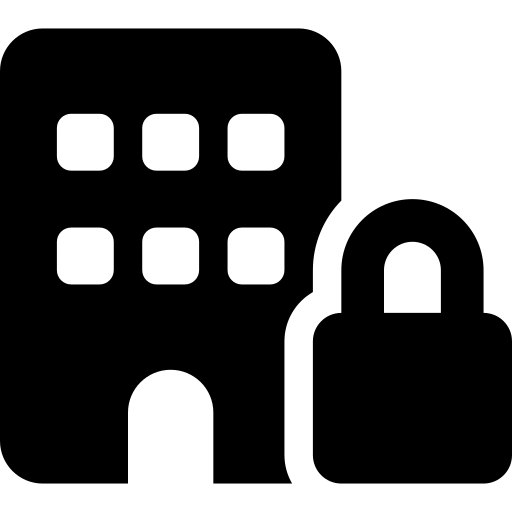
Tags: icon, FontAwesome, fa-icon, solid, building, lock